Question: I am working on a customized list view

here is my adapter class
'''
public class MenubaseAdapter extends BaseAdapter {
private static ArrayList<MenuItem> searchMenuItemArraylist;
private LayoutInflater menuInflater;
public MenubaseAdapter( Context context,ArrayList<MenuItem> results) {
searchMenuItemArraylist=results;
menuInflater = LayoutInflater.from(context);
}
@Override
public int getCount() {
// TODO Auto-generated method stub
return searchMenuItemArraylist.size();
}
@Override
public Object getItem(int position) {
// TODO Auto-generated method stub
return position;
}
@Override
public long getItemId(int position) {
// TODO Auto-generated method stub
return position;
}
@Override
public View getView(final int position, View convertView, ViewGroup parent) {
// TODO Auto-generated method stub
iewHolder holder;
if(convertView==null)
{
convertView=menuInflater.inflate(R.layout.menu_list, null);
holder=new MenuViewHolder();
holder.txtItemName=(TextView)convertView.findViewById(R.id.textView_menuitem);
holder.txtItemPrice=(TextView)convertView.findViewById(R.id.textView_itemprice);
holder.txtItemQty=(TextView)convertView.findViewById(R.id.TextView_itemQty);
holder.selectChk=(CheckBox)convertView.findViewById(R.id.checkBox_menuchk);
convertView.setTag(holder);
}else {
holder=(MenuViewHolder)convertView.getTag();
}
holder.txtItemName.setText(searchMenuItemArraylist.get(position).getMenuItemname());
holder.txtItemPrice.setText(searchMenuItemArraylist.get(position).getMenuItemPrice());
holder.txtItemQty.setText(searchMenuItemArraylist.get(position).getItemQty());
holder.selectChk.setChecked(searchMenuItemArraylist.get(position).isSelected());
holder.selectChk.setOnClickListener(new OnClickListener() {
@Override
public void onClick(View v) {
// TODO Auto-generated method stub
//how to select the listview item ?
}
});
return convertView;
}
static class MenuViewHolder
{
TextView txtItemName;
TextView txtItemPrice;
TextView txtItemQty;
CheckBox selectChk;
}
'''
}
Now my problem is when I am clicking on the foodmenuitems the list get selected and the check box get checked.but if I only click on the checkbox then the list item won't get selected.thnx in advance.
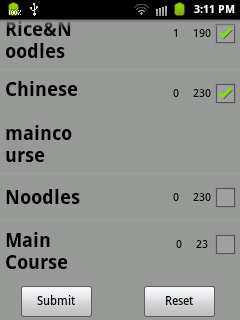
Answer: To keep the track of the selected items, take one temporary arraylist of your object or simple arraylist of string in which you will add or remove the selected items.
You have one temporary arraylist 'ArrayList<MenuItem> tempList;'
Now in getview method you will have to do two changes
1. Check weather the current object is in the temp arraylist or not. If the current element is in the temp array list then just set the status of the checkbox to true else set it to false.
2. In the onClick method of the checkbox first check the status of the checkbox. If the checkbox is checked then just check weather the current element is in the temp arraylist or not if not then just add the current element in the arraylist. if the status of the checkbox is unchecked then check in the temp arraylist for current element and if exists in the temp arraylist then remove it from the list and after that call the notifyDatasetChanged method